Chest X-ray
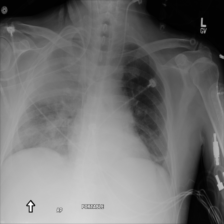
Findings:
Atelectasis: negative
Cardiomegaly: negative
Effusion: negative
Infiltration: positive
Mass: negative
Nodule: negative
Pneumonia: negative
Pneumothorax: negative
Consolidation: positive
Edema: negative
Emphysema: negative
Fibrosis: negative
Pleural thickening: negative
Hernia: negative